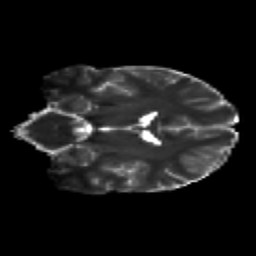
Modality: T2w
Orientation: coronal
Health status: healthy
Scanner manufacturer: siemens
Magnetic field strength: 3 T
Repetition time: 12 s
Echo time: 0.092 s